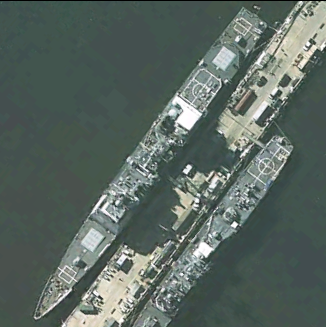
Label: cruiser